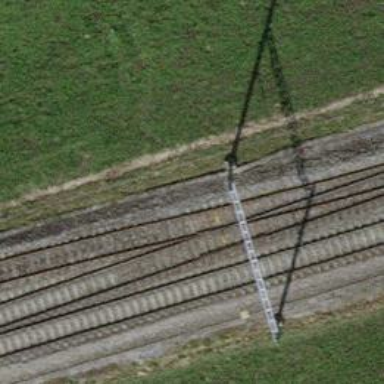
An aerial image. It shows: Railway siding for service.